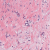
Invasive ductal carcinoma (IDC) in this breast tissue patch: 1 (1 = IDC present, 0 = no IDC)